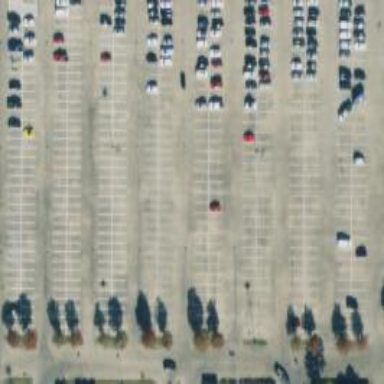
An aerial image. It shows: Parking space is available.